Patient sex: M
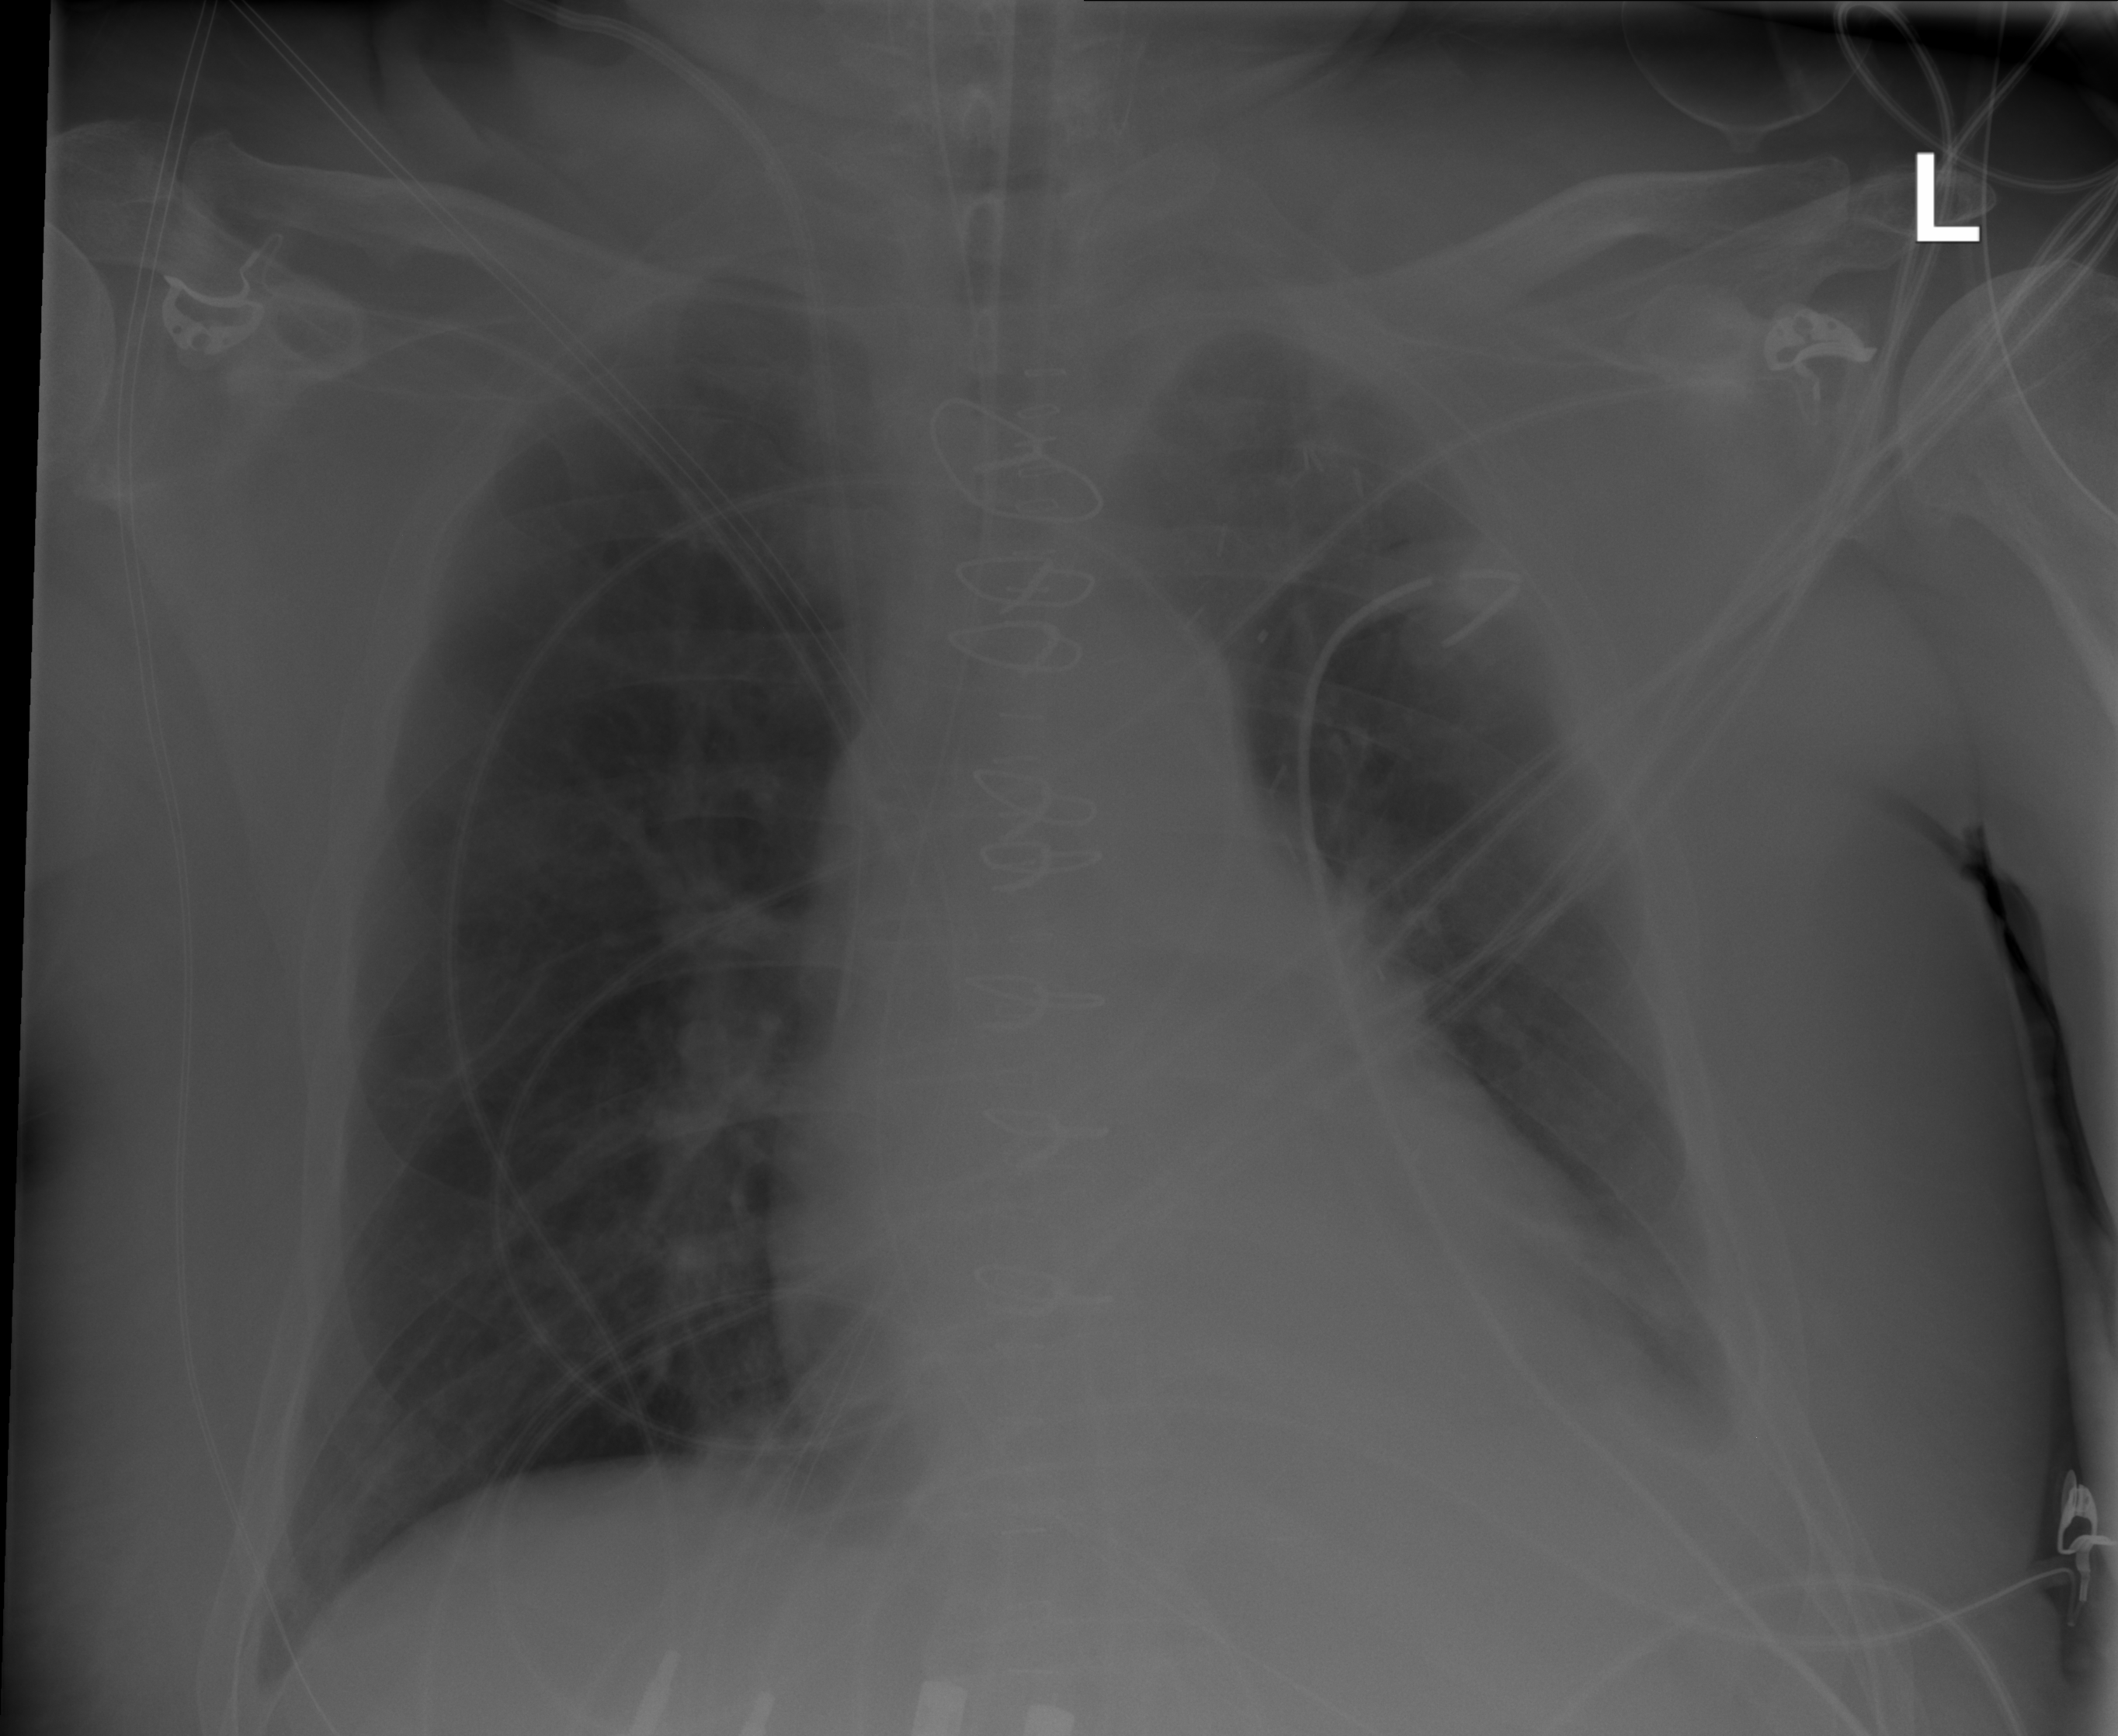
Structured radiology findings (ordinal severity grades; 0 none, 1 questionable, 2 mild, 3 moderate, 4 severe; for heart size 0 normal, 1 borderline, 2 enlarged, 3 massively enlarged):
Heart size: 0
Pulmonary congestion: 2
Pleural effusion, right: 0
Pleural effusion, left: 2
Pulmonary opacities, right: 0
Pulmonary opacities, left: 0
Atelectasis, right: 0
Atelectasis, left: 2